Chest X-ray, PA view. Patient: 48 years old, sex F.
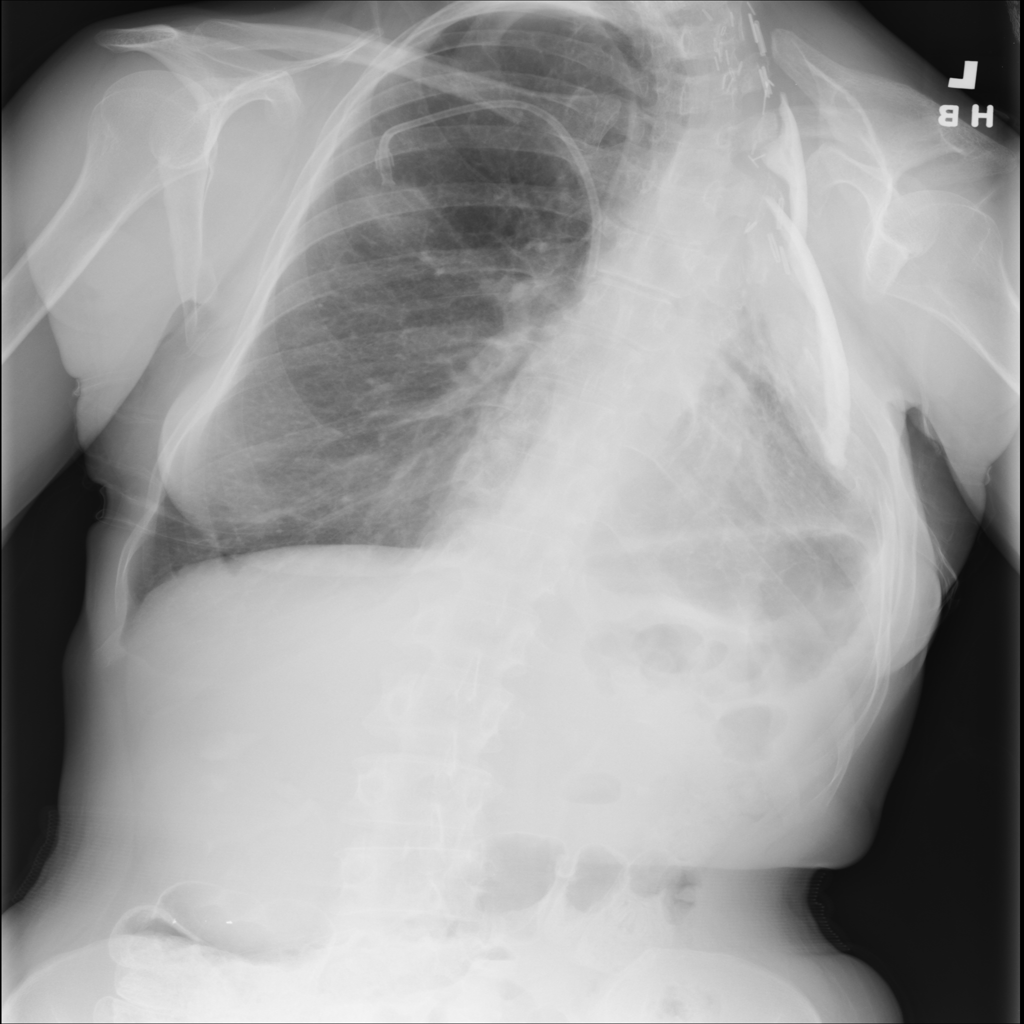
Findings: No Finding